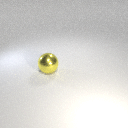
large yellow metal sphere